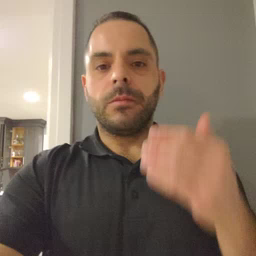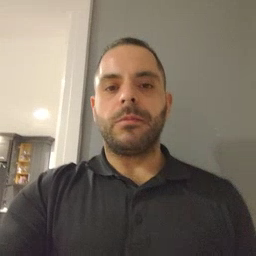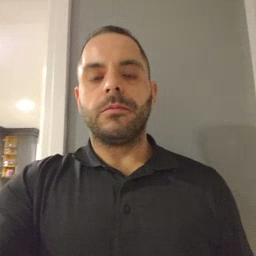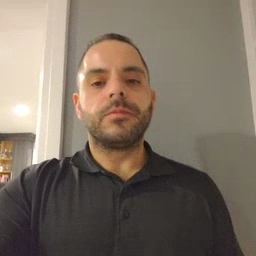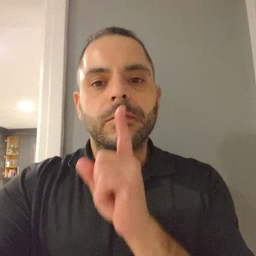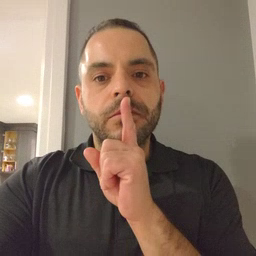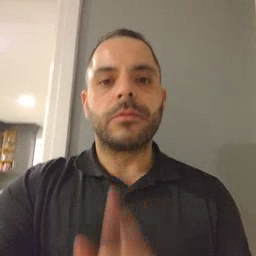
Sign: shhh